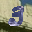
Label: 3